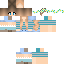
A female human skin with pale skin, wearing brown long hair dressed in a blue tshirt and blue shorts, featuring a closed mouth.